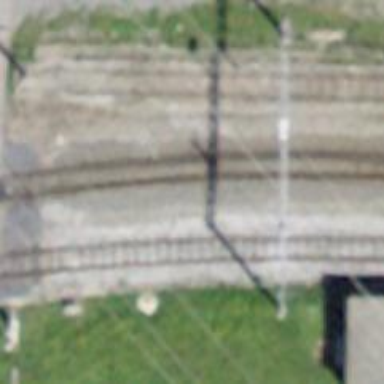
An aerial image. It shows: Narrow-gauge railway track electrified by contact line.